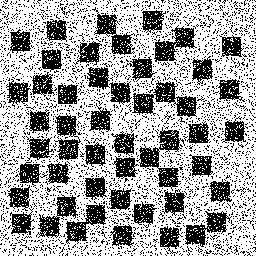
Squares: 52
Triangles: 0
Stars: 0
Total shapes: 52